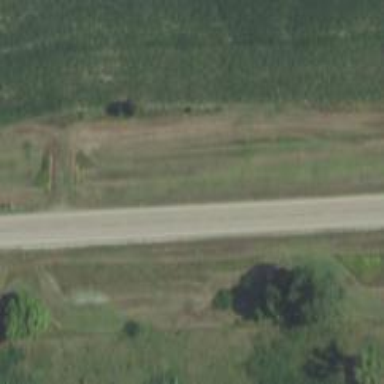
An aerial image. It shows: Asphalt road classified as primary highway.